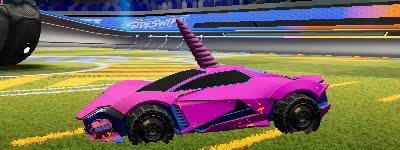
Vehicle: werewolf